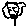
Label: flower